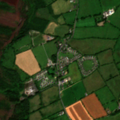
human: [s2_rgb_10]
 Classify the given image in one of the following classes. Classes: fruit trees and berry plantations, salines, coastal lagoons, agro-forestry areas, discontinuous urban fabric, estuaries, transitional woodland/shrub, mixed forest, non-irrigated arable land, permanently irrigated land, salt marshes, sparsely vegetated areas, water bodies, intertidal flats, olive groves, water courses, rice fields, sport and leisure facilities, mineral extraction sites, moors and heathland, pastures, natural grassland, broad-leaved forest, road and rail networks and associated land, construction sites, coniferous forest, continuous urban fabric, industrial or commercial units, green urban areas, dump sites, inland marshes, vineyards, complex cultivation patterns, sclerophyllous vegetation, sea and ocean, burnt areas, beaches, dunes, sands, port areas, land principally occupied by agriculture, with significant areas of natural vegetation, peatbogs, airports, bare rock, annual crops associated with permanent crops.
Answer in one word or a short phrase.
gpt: pastures, coniferous forest, peatbogs